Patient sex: F
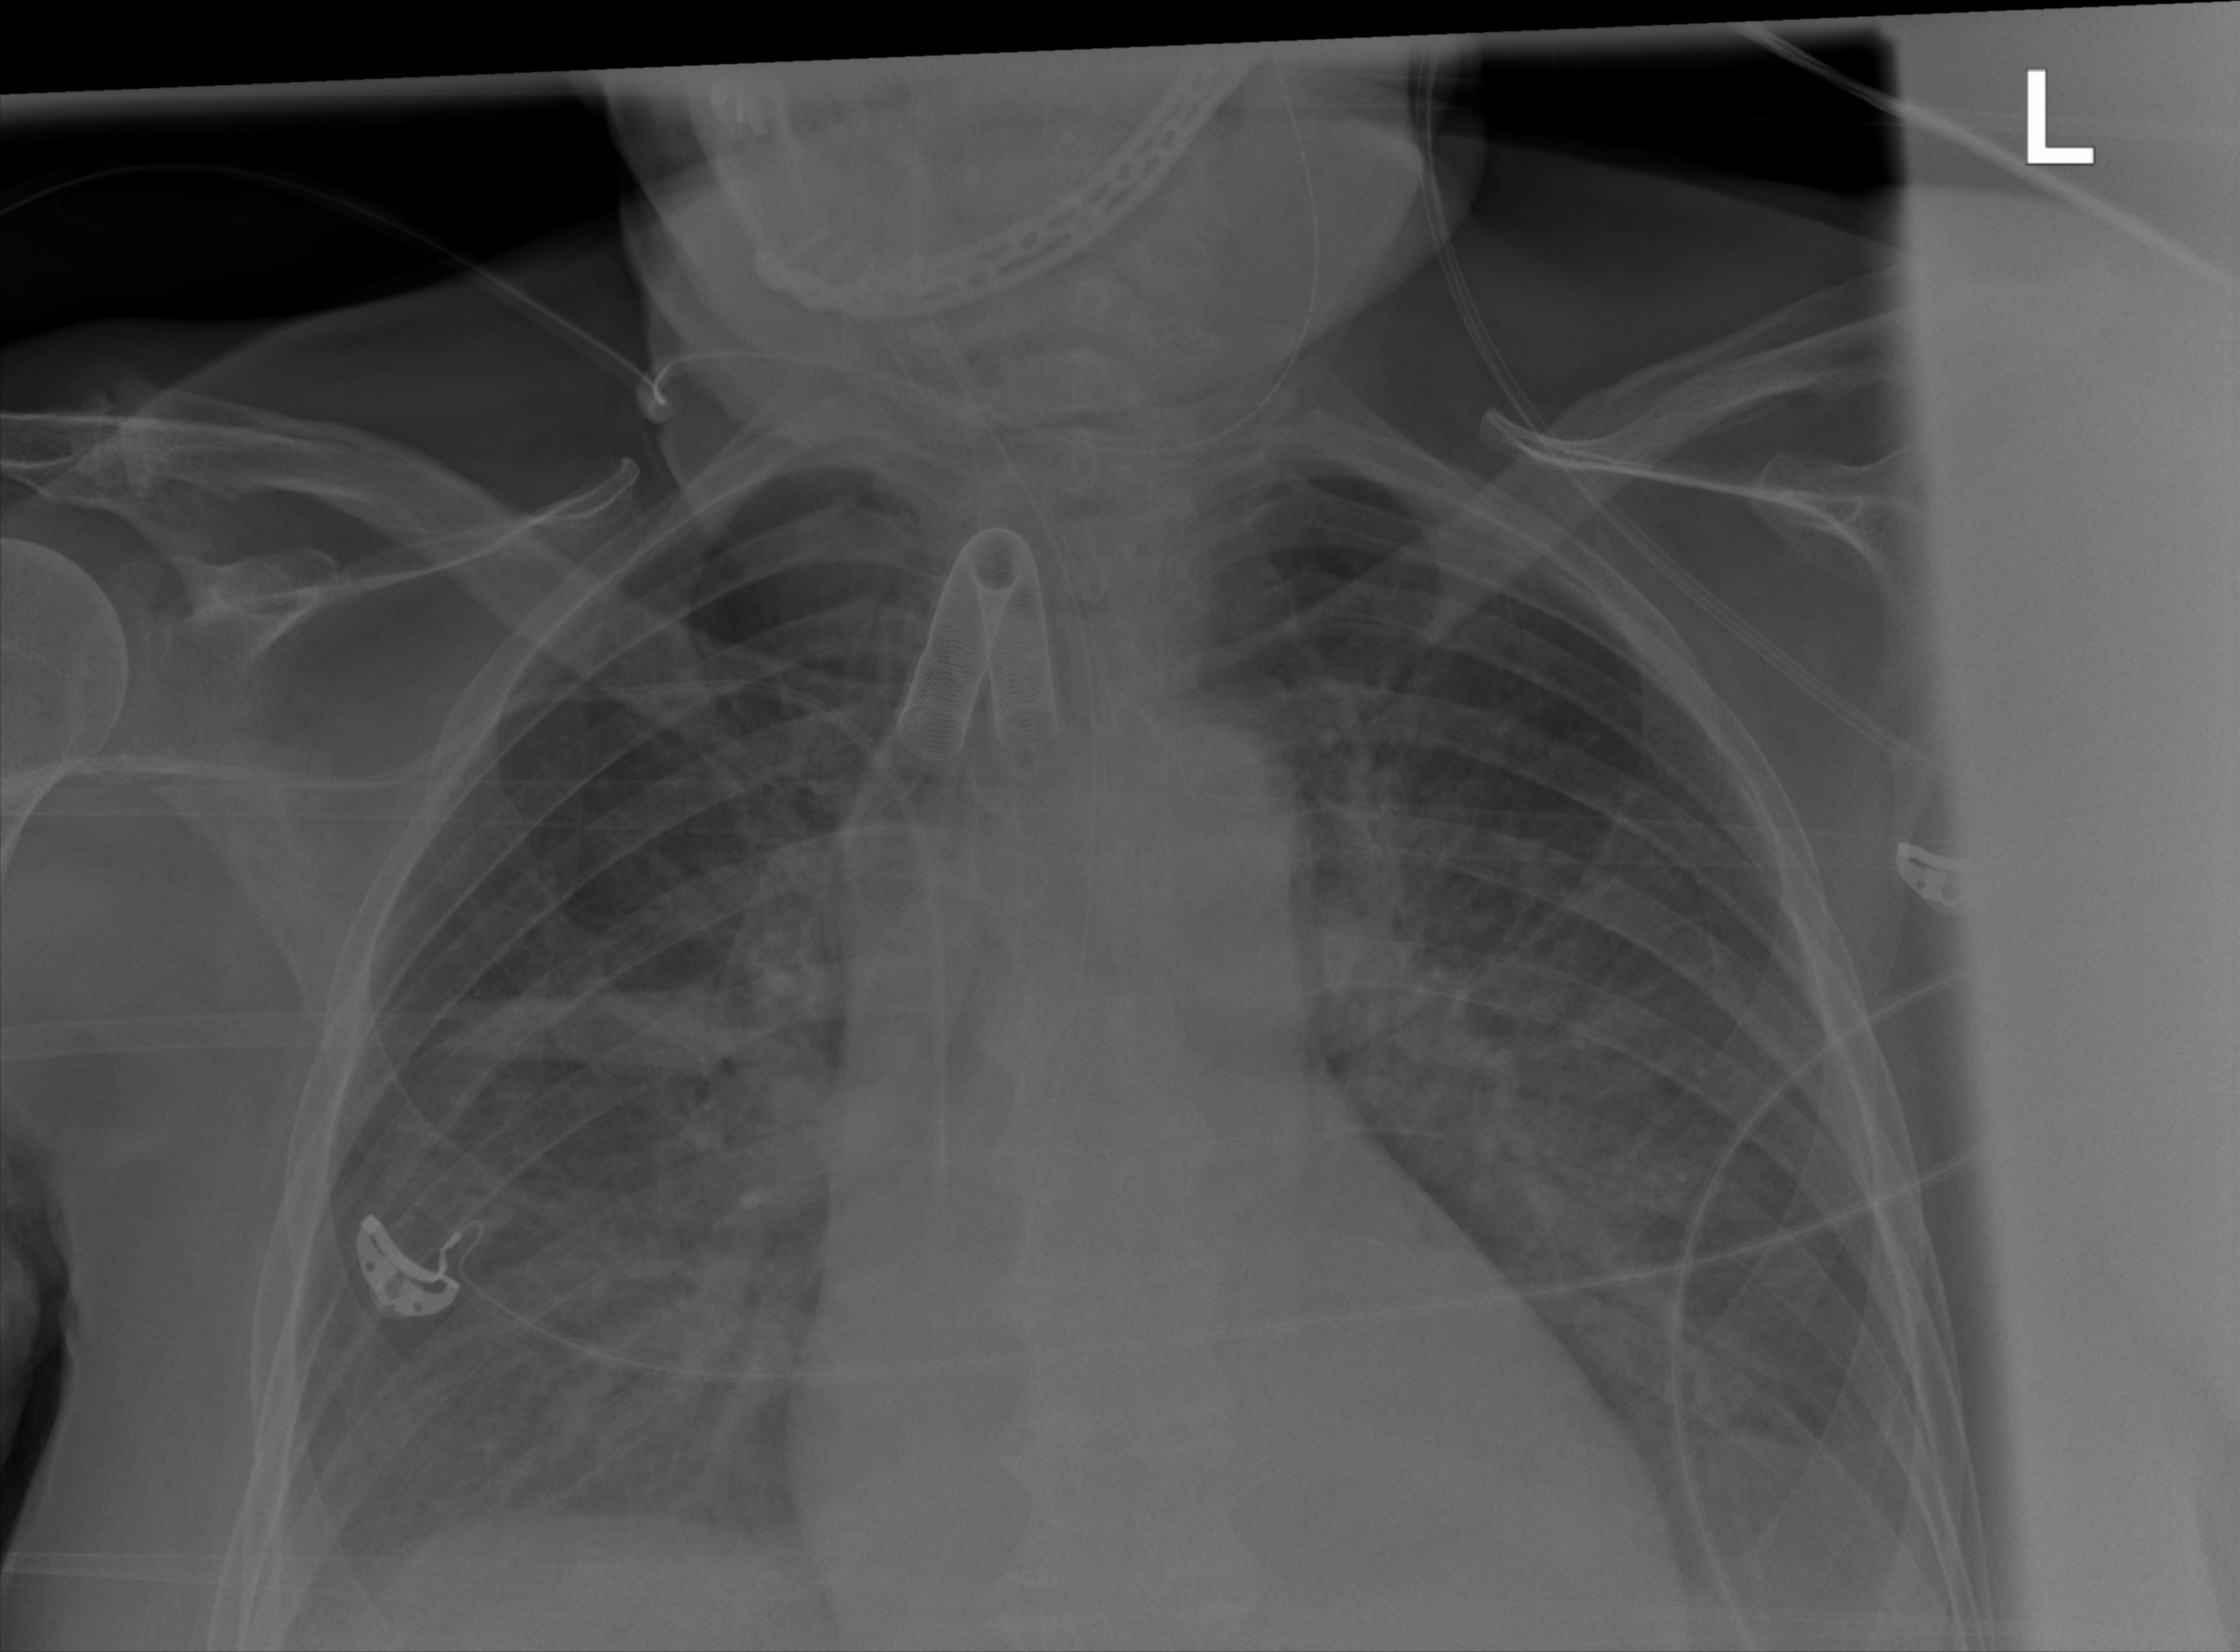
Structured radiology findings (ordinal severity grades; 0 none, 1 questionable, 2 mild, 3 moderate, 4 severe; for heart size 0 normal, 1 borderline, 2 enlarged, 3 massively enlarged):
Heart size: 0
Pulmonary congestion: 0
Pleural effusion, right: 0
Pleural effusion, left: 0
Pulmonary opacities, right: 0
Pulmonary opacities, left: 0
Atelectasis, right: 2
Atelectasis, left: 2